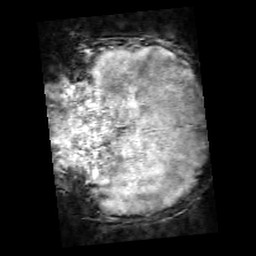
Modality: SWI
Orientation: coronal
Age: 13
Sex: male
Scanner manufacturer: siemens
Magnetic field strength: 3 T
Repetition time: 0.027 s
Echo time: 0.02 s